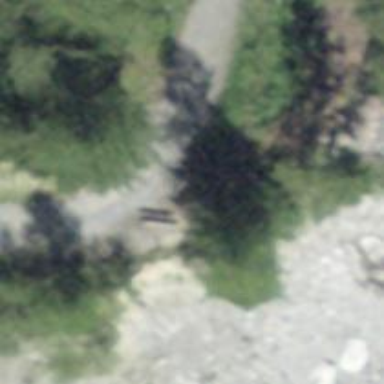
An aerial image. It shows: Bench for seating.